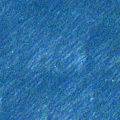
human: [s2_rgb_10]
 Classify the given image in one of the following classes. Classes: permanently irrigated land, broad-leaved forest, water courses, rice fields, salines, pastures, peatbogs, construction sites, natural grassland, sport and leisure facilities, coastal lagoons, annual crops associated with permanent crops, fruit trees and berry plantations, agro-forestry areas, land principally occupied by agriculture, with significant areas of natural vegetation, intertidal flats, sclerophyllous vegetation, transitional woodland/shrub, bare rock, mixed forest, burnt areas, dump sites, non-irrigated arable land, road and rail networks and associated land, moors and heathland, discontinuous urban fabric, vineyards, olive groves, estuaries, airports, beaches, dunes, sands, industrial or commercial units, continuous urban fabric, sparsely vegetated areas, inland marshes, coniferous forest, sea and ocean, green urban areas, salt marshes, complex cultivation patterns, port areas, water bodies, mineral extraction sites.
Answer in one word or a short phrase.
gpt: sea and ocean